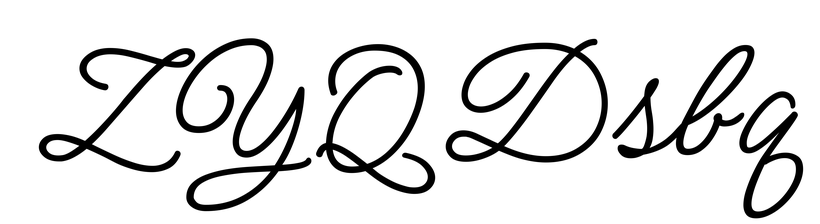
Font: MeowScript-Regular